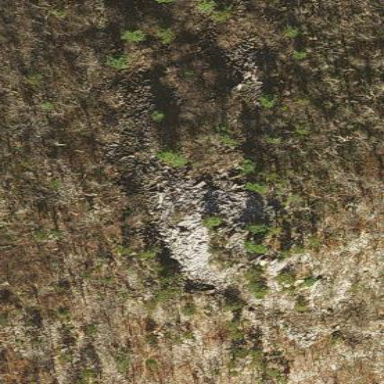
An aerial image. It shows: Natural scree.